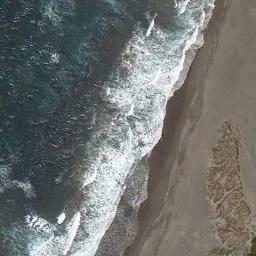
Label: beach